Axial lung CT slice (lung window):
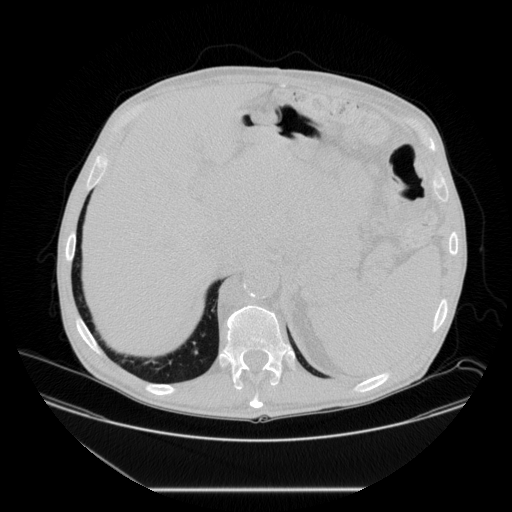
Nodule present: no